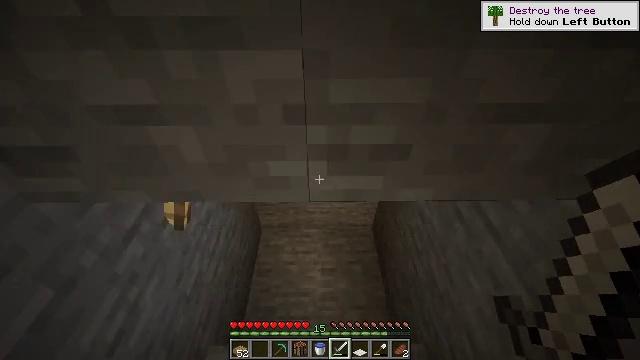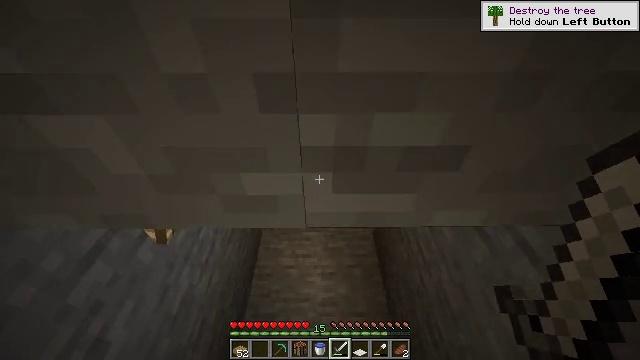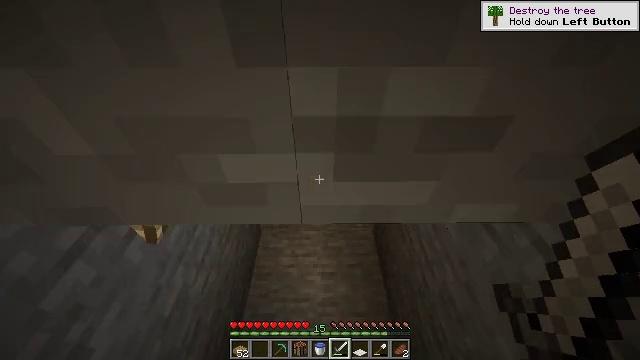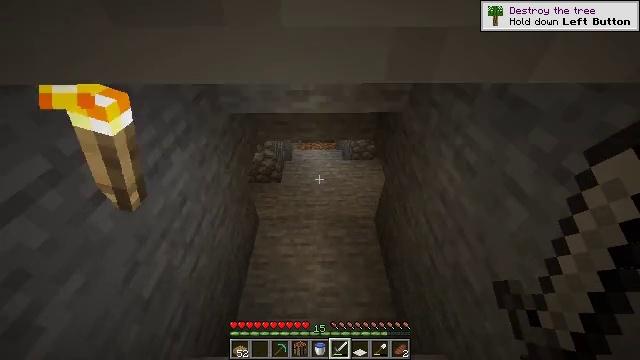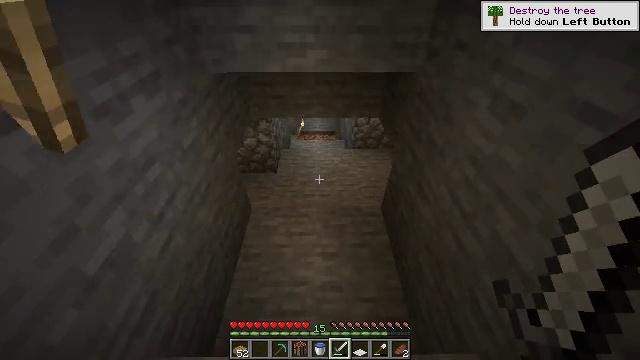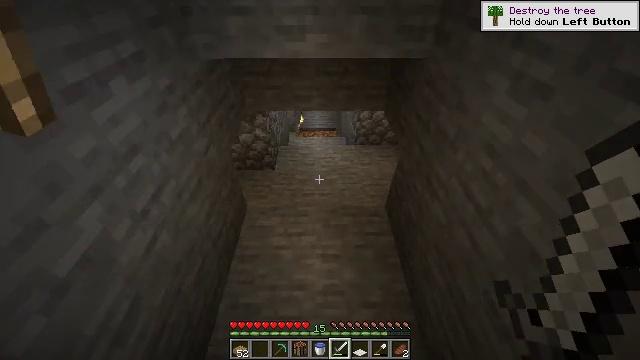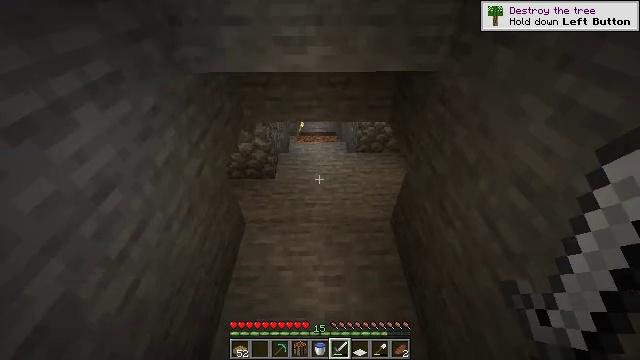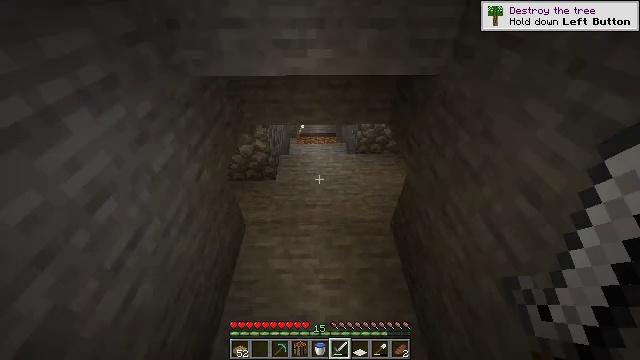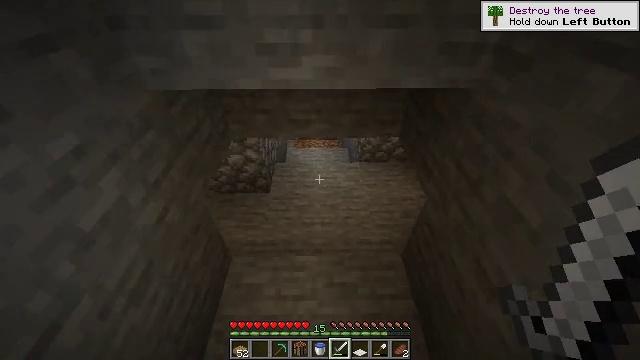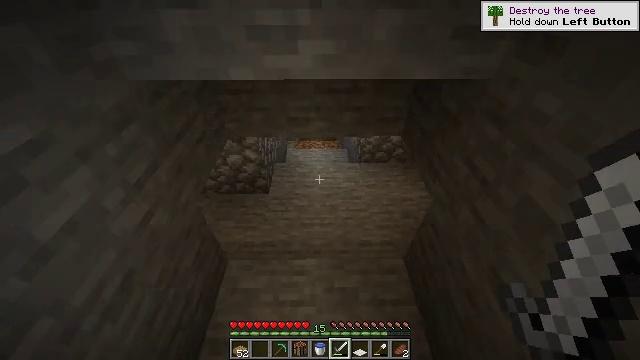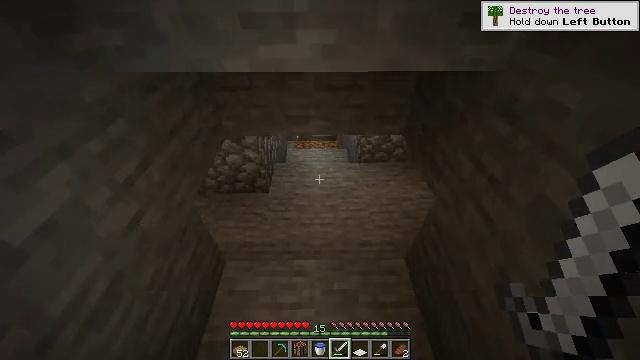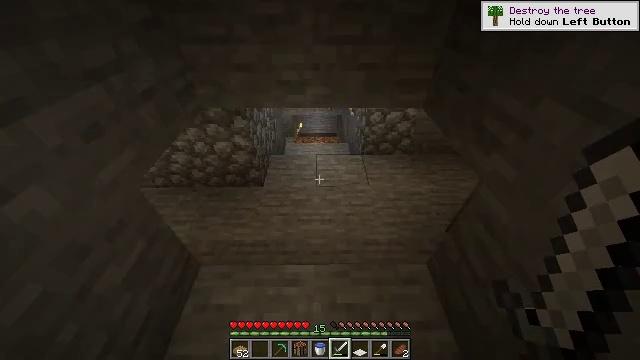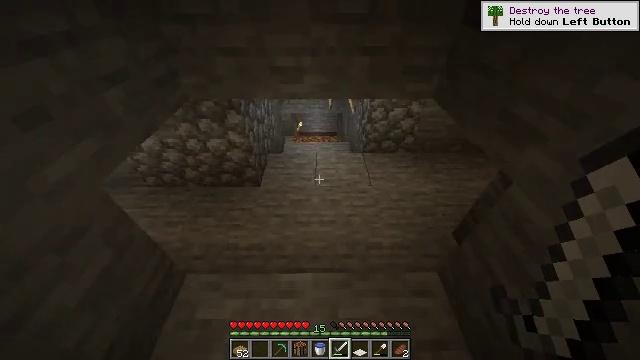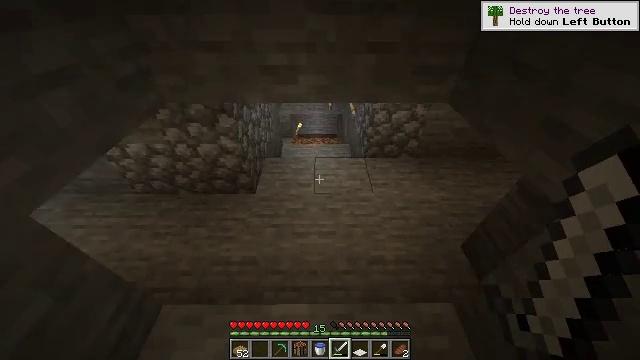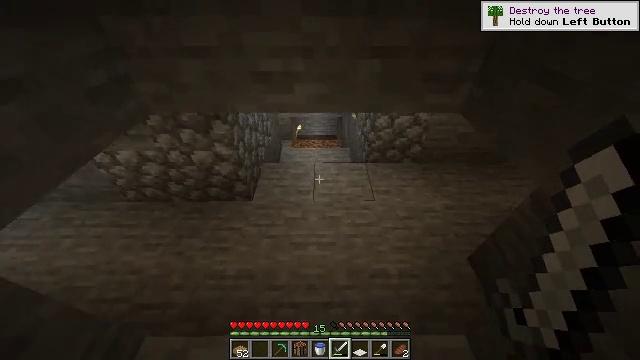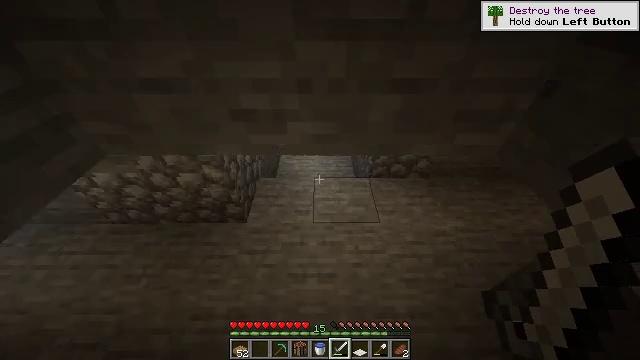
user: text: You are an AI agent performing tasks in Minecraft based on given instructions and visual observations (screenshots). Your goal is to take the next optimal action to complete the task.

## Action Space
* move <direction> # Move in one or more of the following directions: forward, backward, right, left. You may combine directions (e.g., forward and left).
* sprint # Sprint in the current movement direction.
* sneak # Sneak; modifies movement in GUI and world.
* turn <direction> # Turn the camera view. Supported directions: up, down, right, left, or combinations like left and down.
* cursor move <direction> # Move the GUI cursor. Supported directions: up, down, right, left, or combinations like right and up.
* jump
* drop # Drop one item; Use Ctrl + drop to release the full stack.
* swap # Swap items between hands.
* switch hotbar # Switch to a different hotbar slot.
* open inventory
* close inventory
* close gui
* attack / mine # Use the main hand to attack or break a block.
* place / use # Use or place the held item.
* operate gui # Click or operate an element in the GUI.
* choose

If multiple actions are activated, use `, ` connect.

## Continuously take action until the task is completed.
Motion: motion action
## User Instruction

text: Gather some oak planks.
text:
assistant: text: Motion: move forward, sprint
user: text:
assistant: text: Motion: move forward, sprint
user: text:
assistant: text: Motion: move forward, sprint
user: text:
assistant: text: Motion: move forward, sprint
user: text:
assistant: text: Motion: move forward, sprint
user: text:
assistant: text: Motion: move forward, sprint
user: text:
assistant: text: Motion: move forward, sprint
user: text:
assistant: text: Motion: move forward, sprint
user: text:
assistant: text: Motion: move forward, sprint
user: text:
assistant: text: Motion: move forward, sprint
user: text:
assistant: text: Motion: move forward, sprint
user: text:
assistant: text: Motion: move forward, sprint
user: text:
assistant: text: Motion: move forward, sprint
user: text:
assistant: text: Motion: move forward, sprint
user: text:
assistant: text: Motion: move forward, sprint
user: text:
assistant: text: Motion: move forward, sprint
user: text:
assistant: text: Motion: move forward, sprint
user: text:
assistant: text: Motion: move forward, sprint
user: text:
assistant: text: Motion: move forward, sprint
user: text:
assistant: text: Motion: move forward, sprint
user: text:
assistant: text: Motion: move forward, sprint
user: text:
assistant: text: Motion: move forward, sprint
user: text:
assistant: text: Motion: move forward, sprint
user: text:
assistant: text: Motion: move forward, sprint
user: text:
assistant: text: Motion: move forward
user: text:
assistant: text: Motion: move forward
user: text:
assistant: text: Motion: no_op
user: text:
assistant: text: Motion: no_op
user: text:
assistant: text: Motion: no_op
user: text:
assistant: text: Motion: no_op